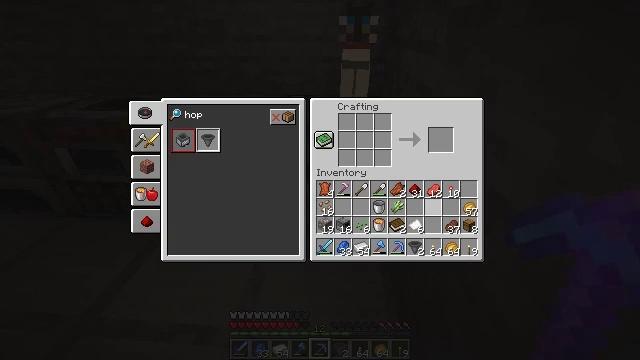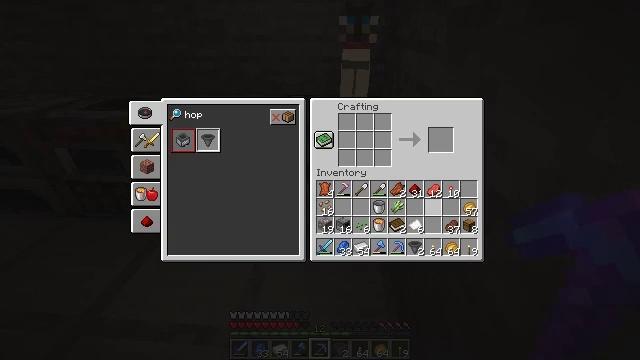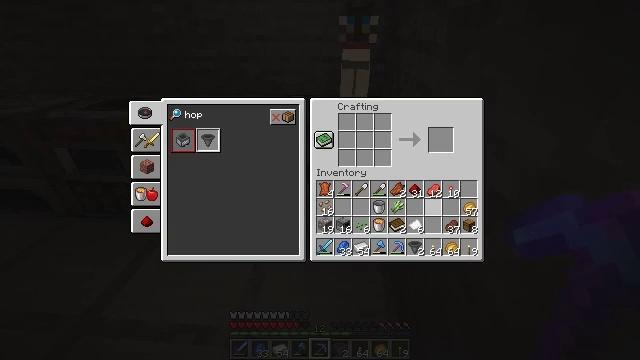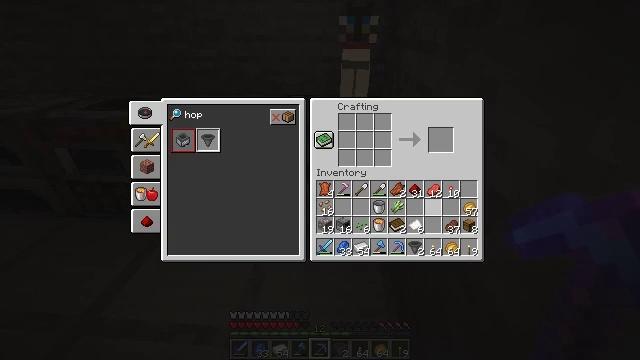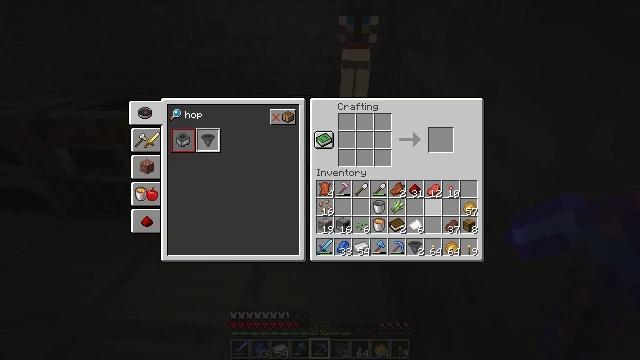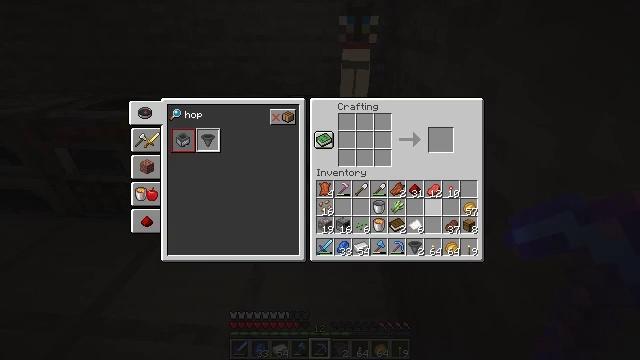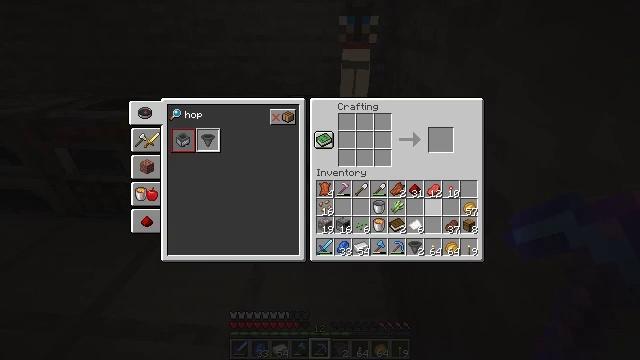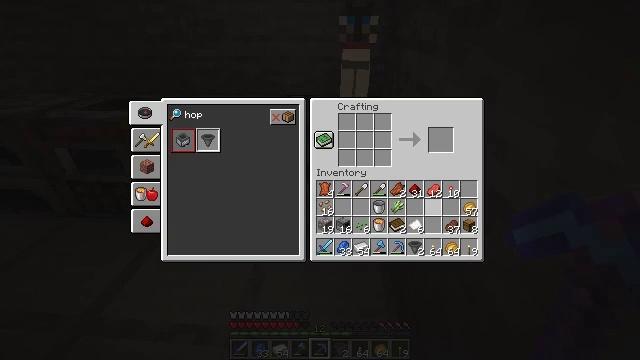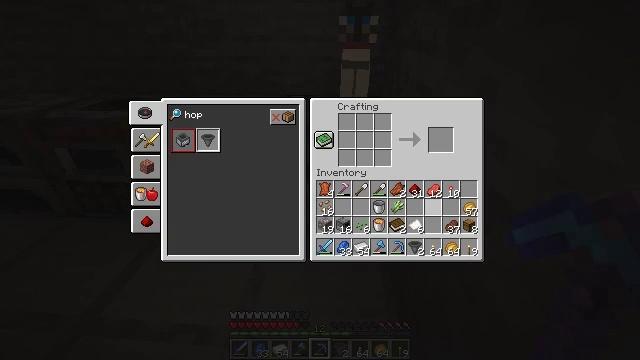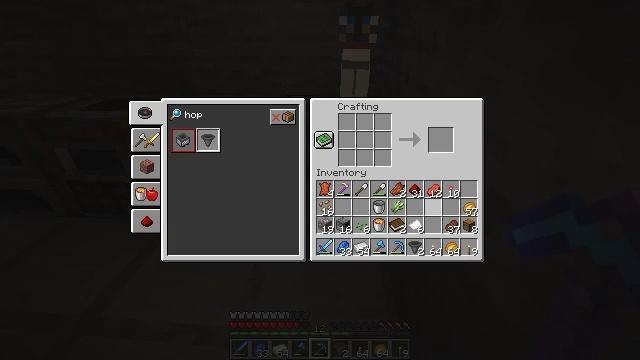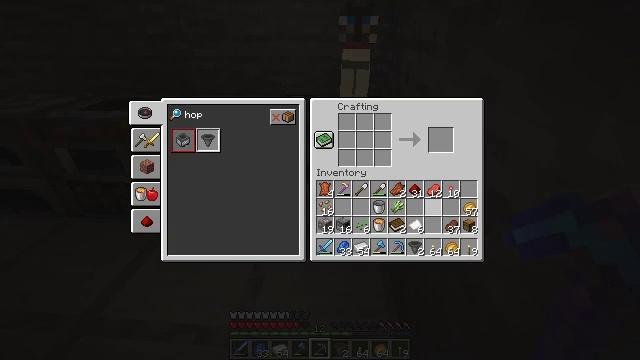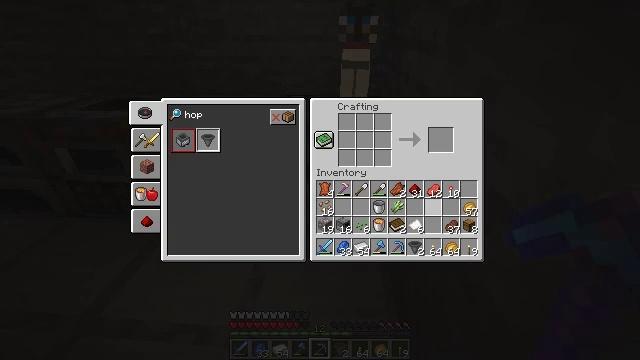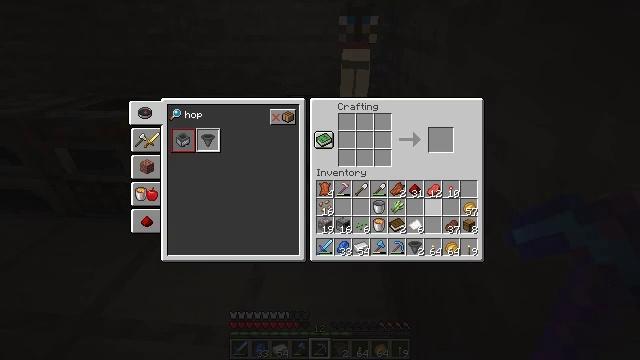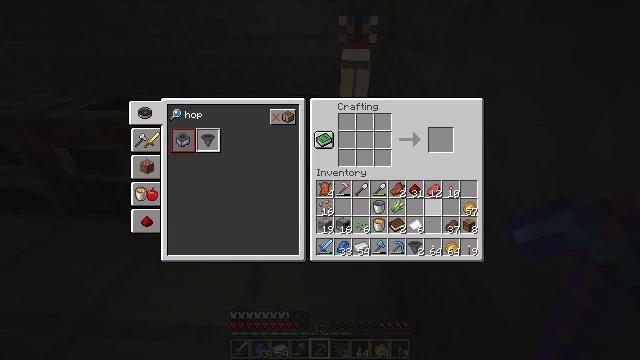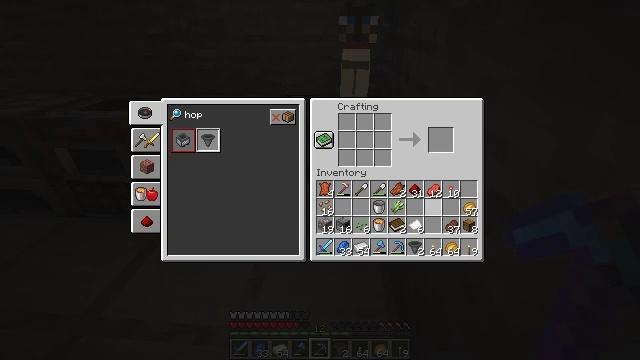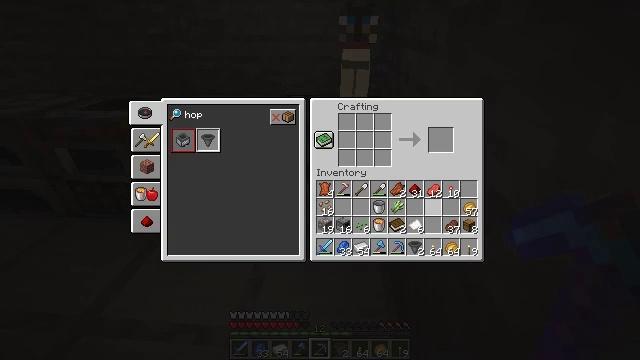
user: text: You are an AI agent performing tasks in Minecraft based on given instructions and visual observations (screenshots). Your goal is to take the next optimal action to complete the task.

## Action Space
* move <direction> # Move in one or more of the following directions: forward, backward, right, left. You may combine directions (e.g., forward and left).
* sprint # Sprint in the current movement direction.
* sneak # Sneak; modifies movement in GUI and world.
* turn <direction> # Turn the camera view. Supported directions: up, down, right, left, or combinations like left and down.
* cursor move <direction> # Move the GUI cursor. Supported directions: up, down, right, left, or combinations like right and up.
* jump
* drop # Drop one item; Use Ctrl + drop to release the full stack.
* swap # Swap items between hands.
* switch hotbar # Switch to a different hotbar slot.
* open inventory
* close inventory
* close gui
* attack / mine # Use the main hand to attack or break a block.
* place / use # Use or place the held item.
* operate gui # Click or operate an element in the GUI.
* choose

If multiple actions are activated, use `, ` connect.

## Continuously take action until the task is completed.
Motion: motion action
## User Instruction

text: Craft a minecart using five iron ingots.
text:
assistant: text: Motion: no_op
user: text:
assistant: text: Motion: no_op
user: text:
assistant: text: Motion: no_op
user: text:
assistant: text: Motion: no_op
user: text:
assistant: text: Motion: no_op
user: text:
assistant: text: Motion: no_op
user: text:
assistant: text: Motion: no_op
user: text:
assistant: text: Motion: no_op
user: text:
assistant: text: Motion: no_op
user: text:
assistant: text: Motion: no_op
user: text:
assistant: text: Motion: no_op
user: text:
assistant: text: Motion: no_op
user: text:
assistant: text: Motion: no_op
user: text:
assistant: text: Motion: no_op
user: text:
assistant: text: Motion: no_op
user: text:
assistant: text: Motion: no_op
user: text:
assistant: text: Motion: no_op
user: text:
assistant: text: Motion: no_op
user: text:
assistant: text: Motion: no_op
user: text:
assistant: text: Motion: no_op
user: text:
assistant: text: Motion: no_op
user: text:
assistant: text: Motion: no_op
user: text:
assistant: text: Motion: no_op
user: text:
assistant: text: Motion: no_op
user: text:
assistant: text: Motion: no_op
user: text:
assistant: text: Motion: no_op
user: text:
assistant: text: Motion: no_op
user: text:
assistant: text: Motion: no_op
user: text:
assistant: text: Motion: no_op
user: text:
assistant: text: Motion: no_op